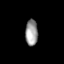
Tissue: prostate
Cell type: Epithelial cells
Senescence score: 0.3122
Nuclear area (px): 315
Mean DAPI intensity: 154.752